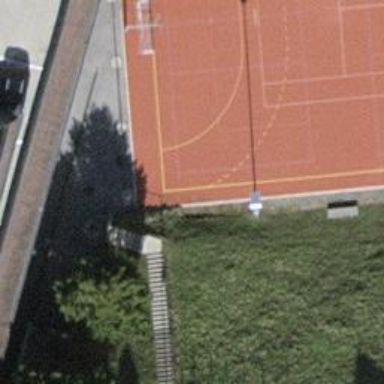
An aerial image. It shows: Set of steps on the road.